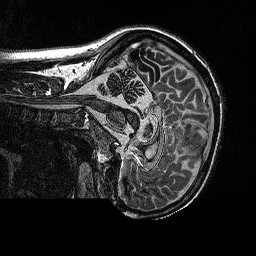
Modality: MP2RAGE
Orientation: sagittal
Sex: female
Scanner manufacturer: siemens
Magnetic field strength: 3 T
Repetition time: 5 s
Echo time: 0.00292 s